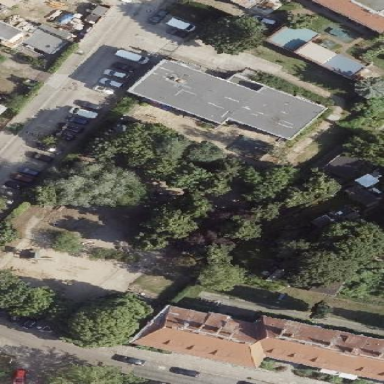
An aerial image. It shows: Kindergarten.